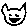
Label: cat